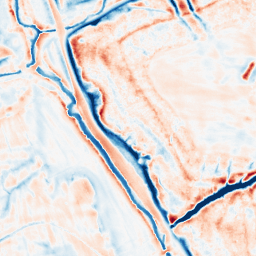
Category: edge_preserving
Decomposition family: bilateral
Decomposition parameters: d: 21
sigma_color: 75
sigma_space: 50
Upsampling method: cubic_mitchell
Upsampling parameters: scale: 4
Upsampling scale: 4